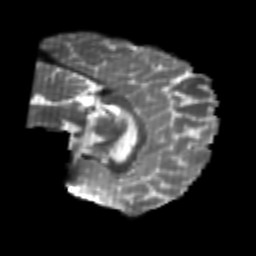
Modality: T2w
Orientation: sagittal
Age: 23
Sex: male
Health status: healthy
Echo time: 0.074 s